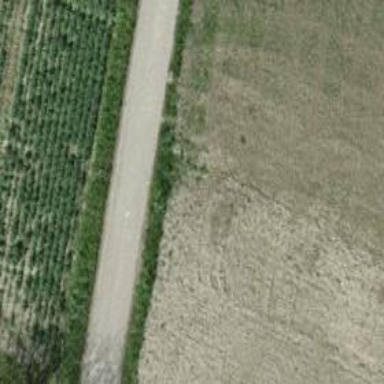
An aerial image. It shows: Well-maintained track road with grade 1 tracktype.